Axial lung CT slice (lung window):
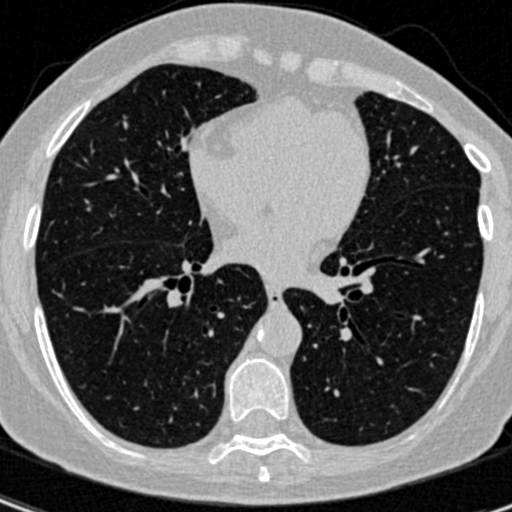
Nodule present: no